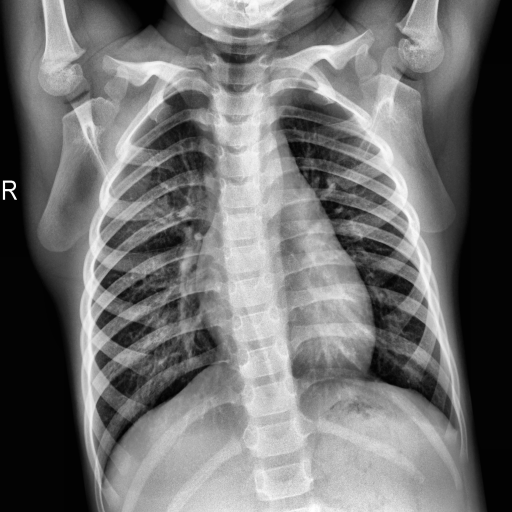
Finding: NORMAL